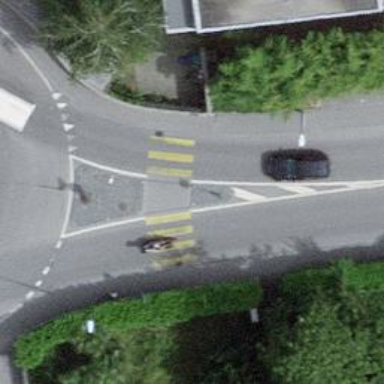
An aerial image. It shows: Uncontrolled zebra crossing with pedestrian island.